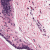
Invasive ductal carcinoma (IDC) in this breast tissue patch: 0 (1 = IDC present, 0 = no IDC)